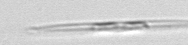
Label: pennate_Pseudo-nitzschia